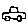
Label: car